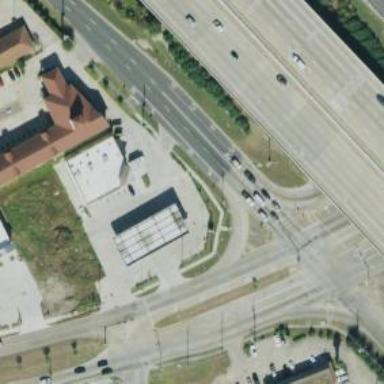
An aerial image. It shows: Frontage road that is classified as secondary link.